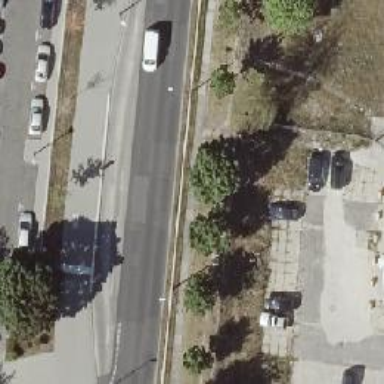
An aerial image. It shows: Public transport stop position.